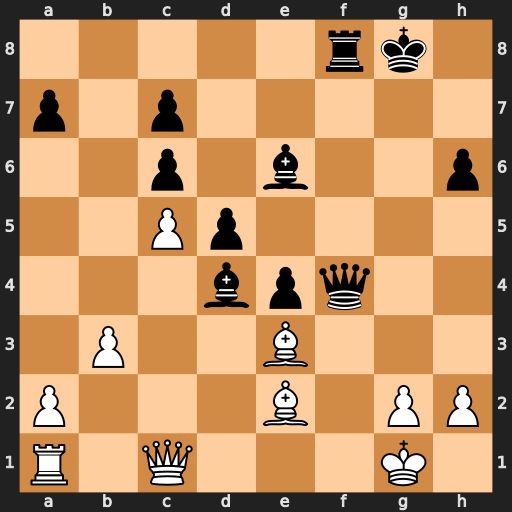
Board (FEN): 5rk1/p1p5/2p1b2p/2Pp4/3bpq2/1P2B3/P3B1PP/R1Q3K1
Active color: w
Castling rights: -
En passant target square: -
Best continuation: Bxd4 Qxc1+ Rxc1